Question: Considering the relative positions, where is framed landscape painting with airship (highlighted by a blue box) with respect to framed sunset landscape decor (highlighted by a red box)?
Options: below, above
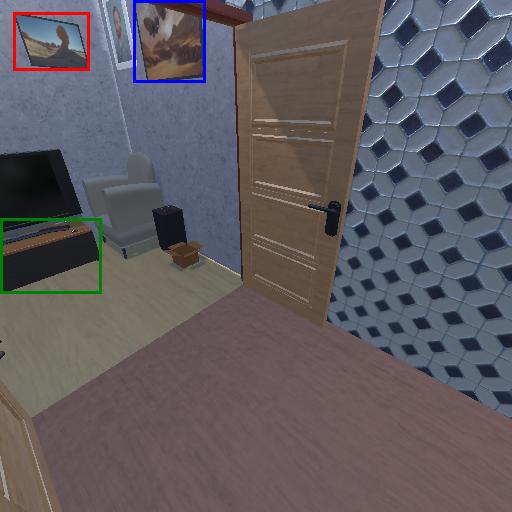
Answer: below